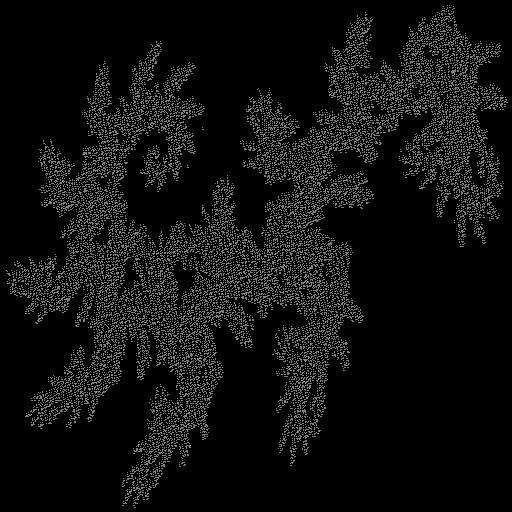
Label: greygoldenrod